Group 1:
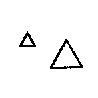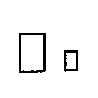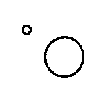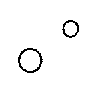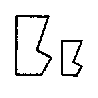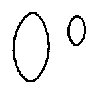
Group 2:
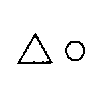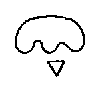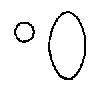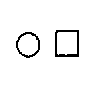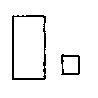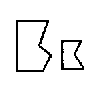
Rule separating the two groups: Figures are similar vs. figures are not similar.
Concepts: similar, similar_shape
Author: Mikhail M. Bongard
Reference: M. M. Bongard, Pattern Recognition, Spartan Books, 1970, p. 233.